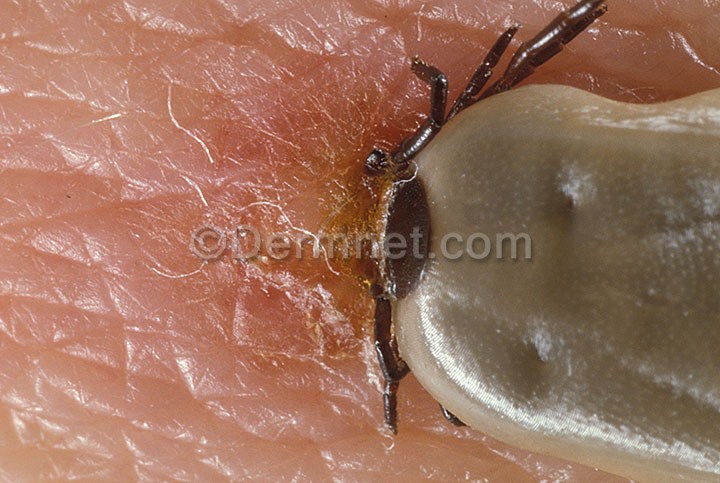
Disease: Scabies Lyme Disease and other Infestations and Bites